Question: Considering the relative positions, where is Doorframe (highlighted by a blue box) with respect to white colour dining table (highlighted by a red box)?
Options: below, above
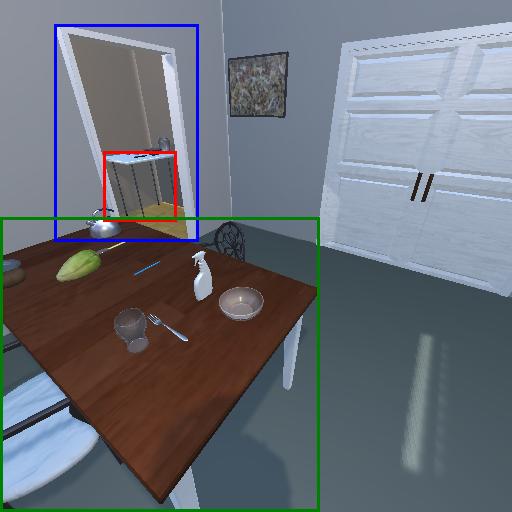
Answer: below